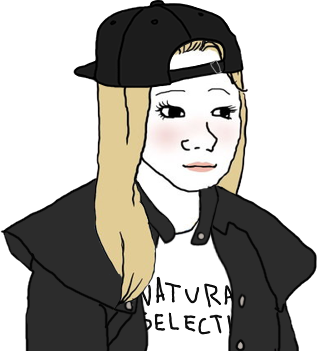
Label: 5_Trad_Wife